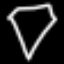
Label: diamond